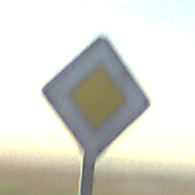
Verkehrszeichen: Vorfahrtsstrasse
Umgebung: Outdoor, Nature
Tageszeit: SunriseSunset
Wetter: Clear
Licht: Natural
Jahreszeit: NotSpecified
Kontrast: LowContrast